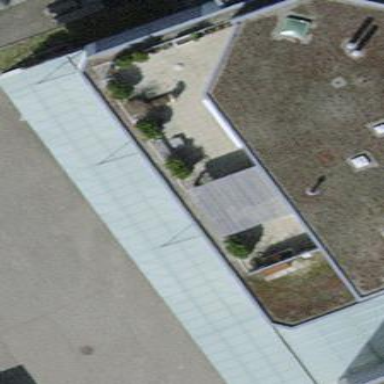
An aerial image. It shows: View of roof of building.